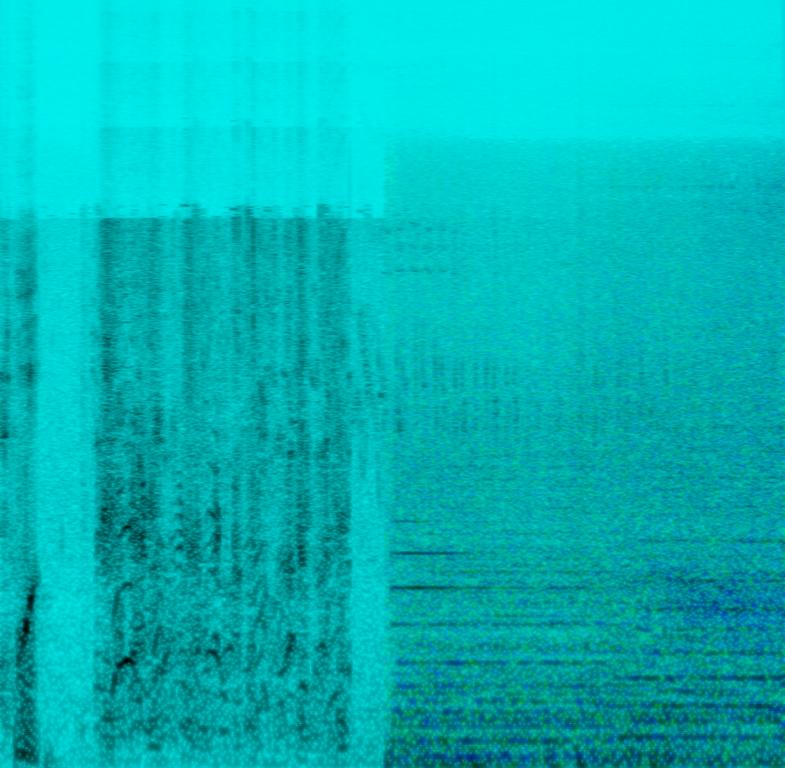
You can hear birds chirping along with pig-sounds. Then a full orchestra with strings, bell sounds and a choir comes rising in tension. This song may be playing in a dramatic, epic movie scene.